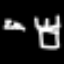
Label: bed